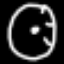
Label: clock